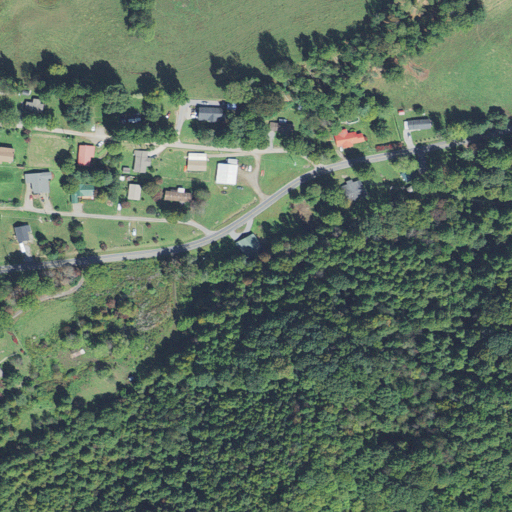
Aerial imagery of valley in North Carolina named Germany Cove containing deciduous forest, pasture, open development, mixed forest, and low intensity development